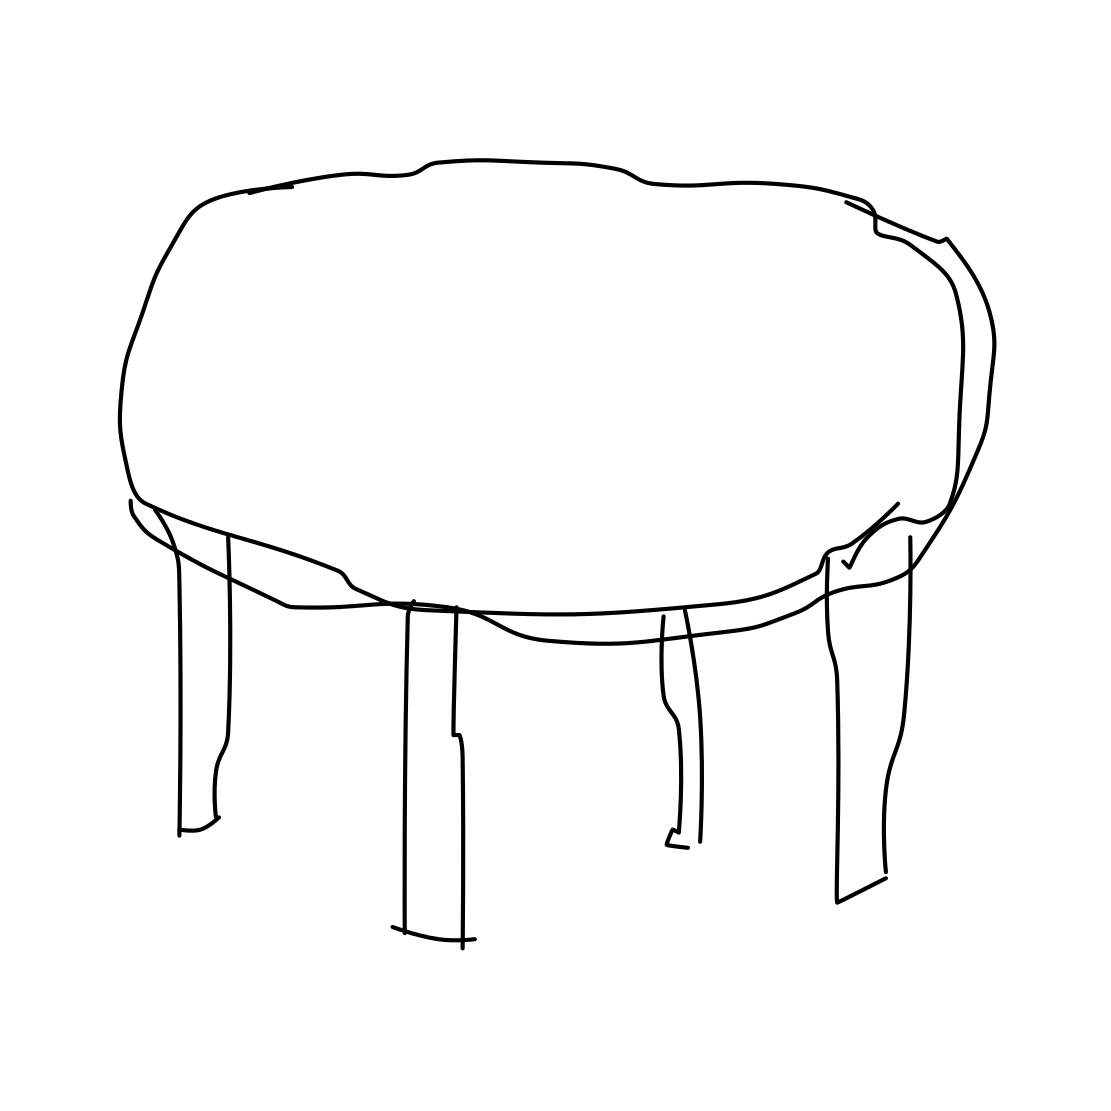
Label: table